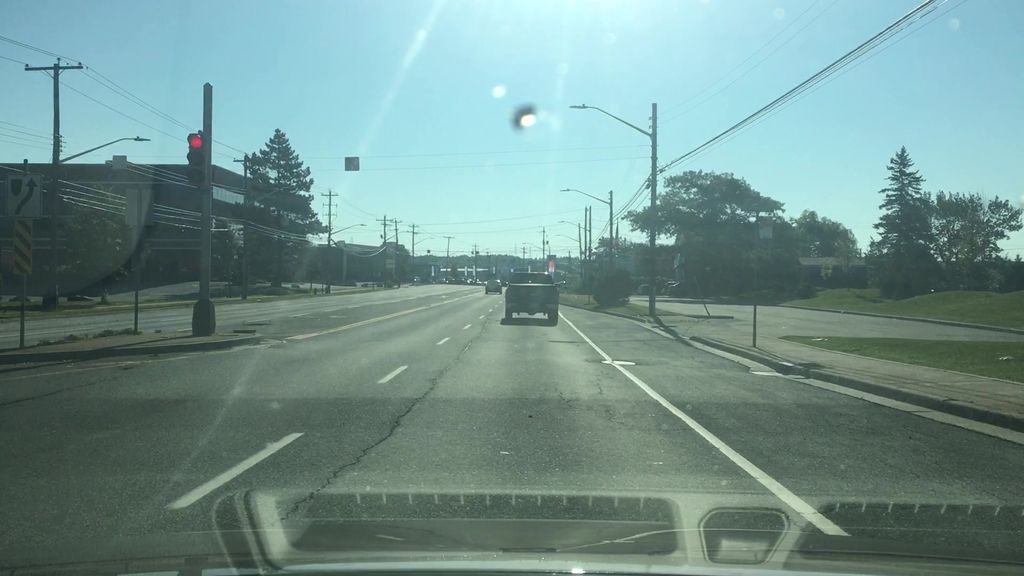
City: halifax